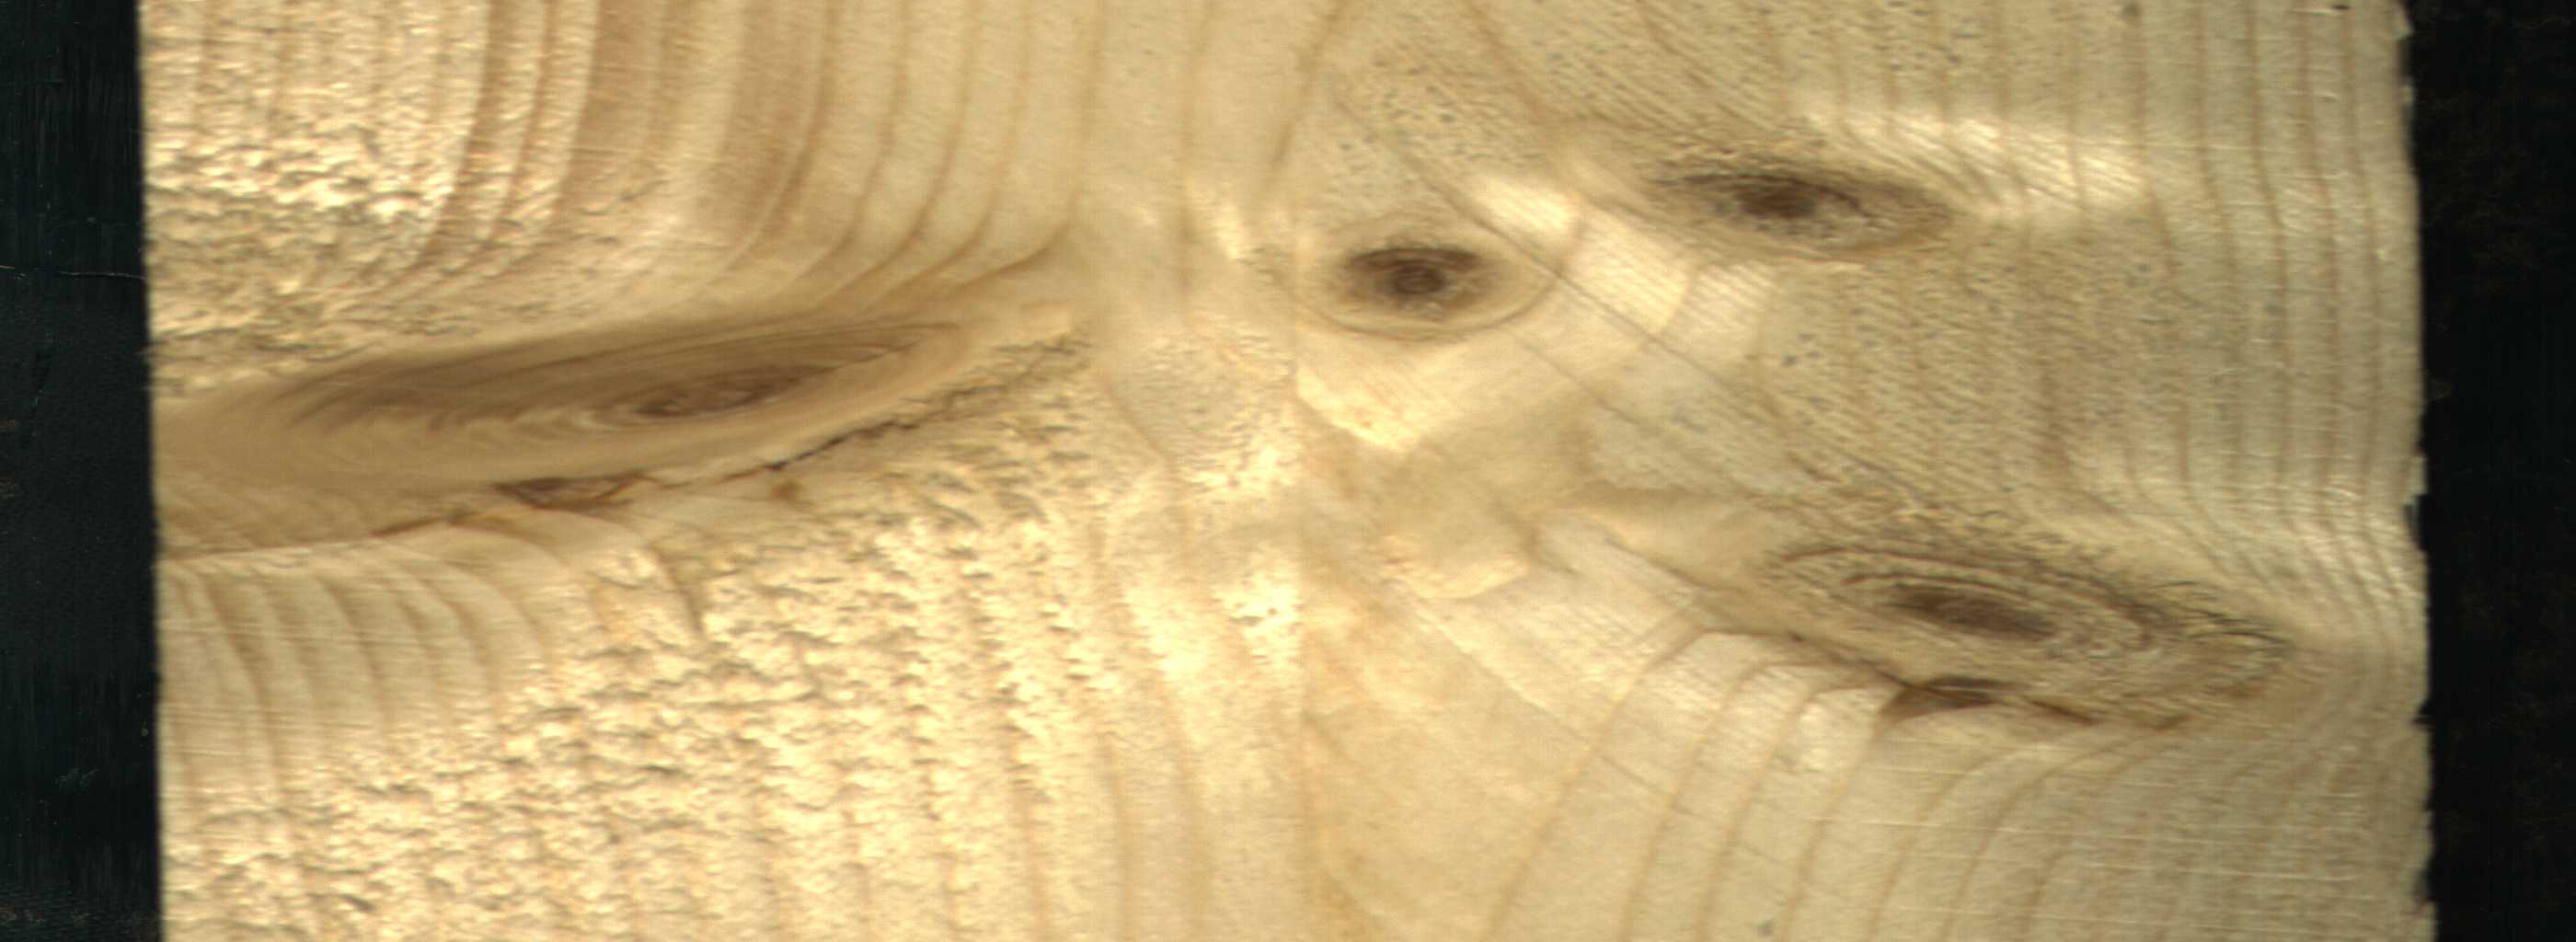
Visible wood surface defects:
Dead_Knot
Live_Knot
Live_Knot
Live_Knot
Live_Knot